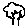
Label: tree